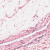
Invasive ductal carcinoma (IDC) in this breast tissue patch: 0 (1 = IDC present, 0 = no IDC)